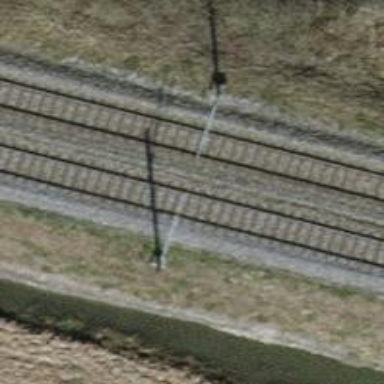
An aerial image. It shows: Railway milestone.